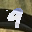
Label: 9